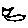
Label: cat